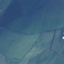
Land use / land cover class: Pasture